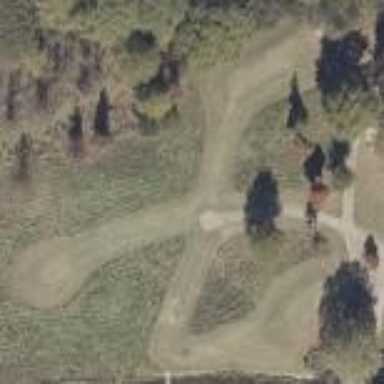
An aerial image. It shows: Grassy area designated as golf fairway.